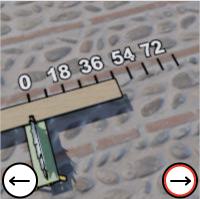
Task: length
Answer: 45
First scale value: 18.0